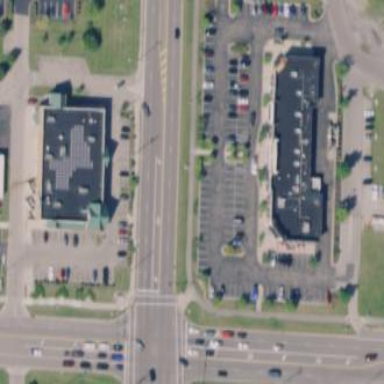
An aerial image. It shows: Retail area.